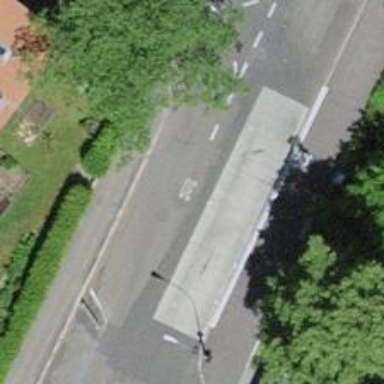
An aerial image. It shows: Bus stop with stop position for public transport.